Question: I was developing an app and I ran into this issue. How would I achieve a keyboard background blur like the one in youtubes iphone/iPad app? I can't figure it out. Any help would be awesome!
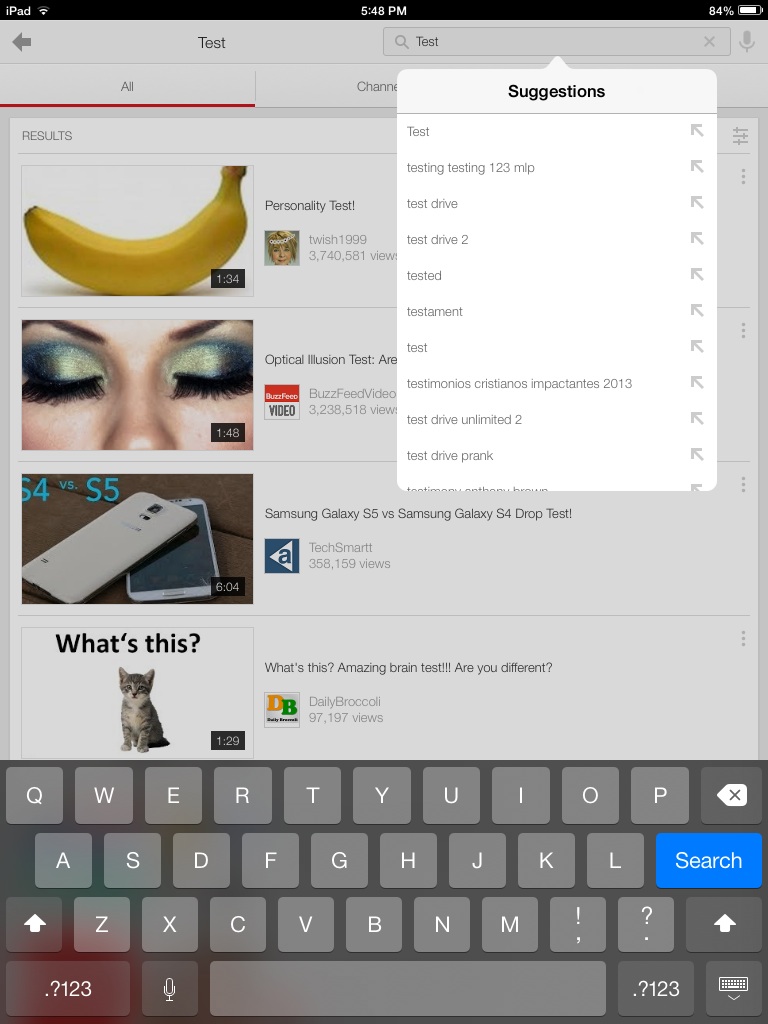
Answer: Set the Keyboard appearance property to 'UIKeyboardAppearanceDark'.
## Example
'''
[textField setKeyboardAppearance:UIKeyboardAppearanceAlert];
'''
## From the documentation
'''
//
// UIKeyboardAppearance
//
typedef NS_ENUM(NSInteger, UIKeyboardAppearance) {
UIKeyboardAppearanceDefault, // Default apperance for the current input method.
UIKeyboardAppearanceDark NS_ENUM_AVAILABLE_IOS(7_0),
UIKeyboardAppearanceLight NS_ENUM_AVAILABLE_IOS(7_0),
UIKeyboardAppearanceAlert = UIKeyboardAppearanceDark, // Deprecated
};
'''